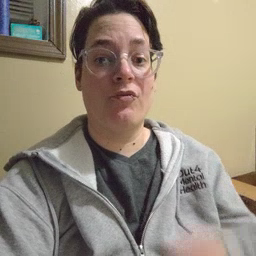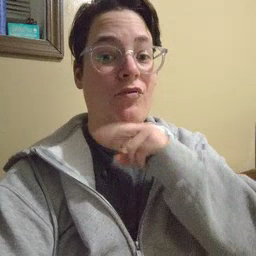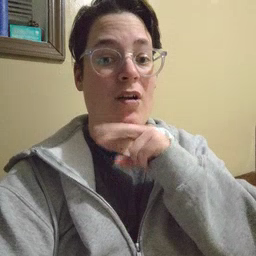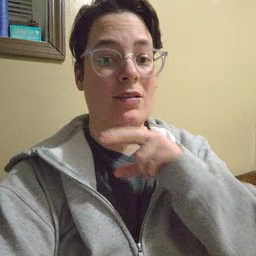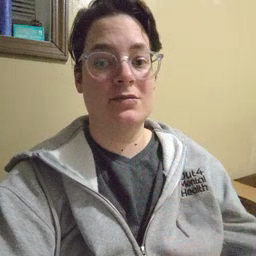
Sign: frog